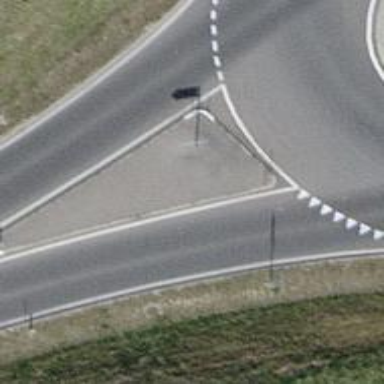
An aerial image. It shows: Secondary road with asphalt surface.